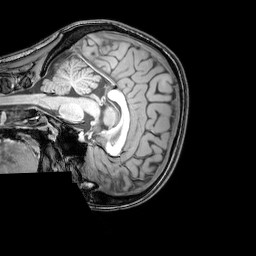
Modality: T1w
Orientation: sagittal
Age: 23
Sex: female
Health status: healthy
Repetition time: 0.081 s
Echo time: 0.037 s